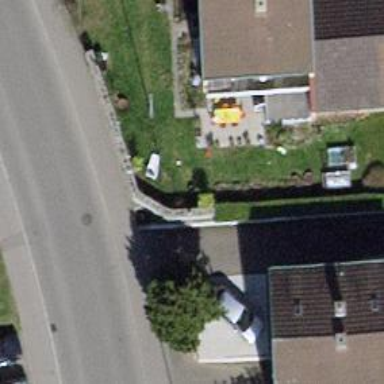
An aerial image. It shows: Sidewalk.